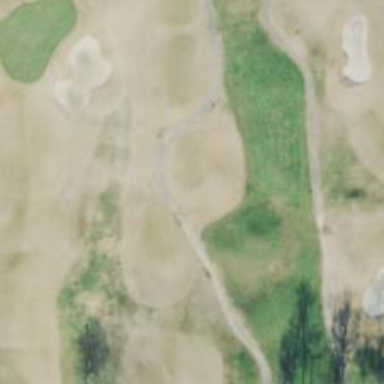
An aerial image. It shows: View of golf hole.